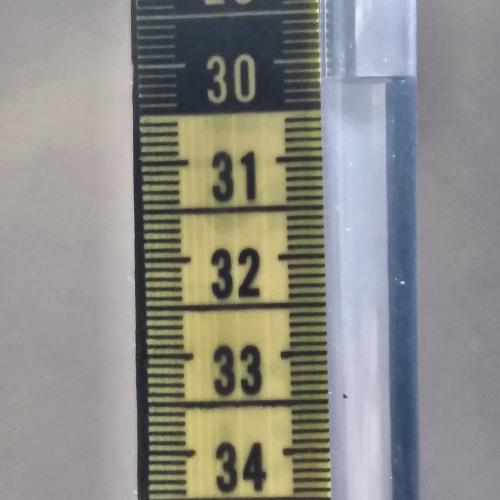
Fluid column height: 30.2 cm